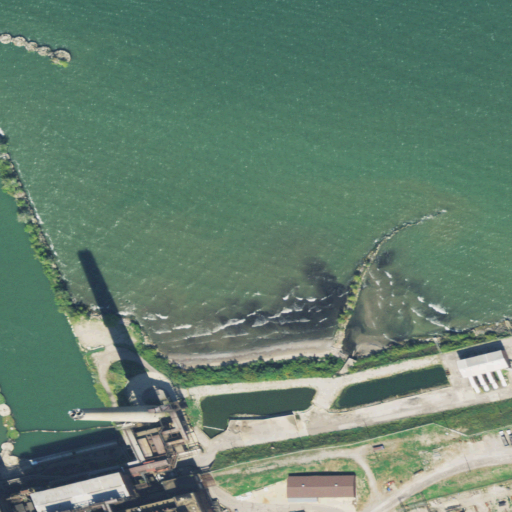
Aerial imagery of depression(s) in Ohio named Avon Basin containing open water, medium intensity development, high intensity development, low intensity development, and open development